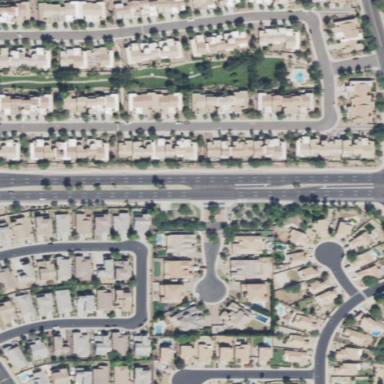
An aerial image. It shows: Residential neighbourhood.